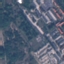
Label: Industrial